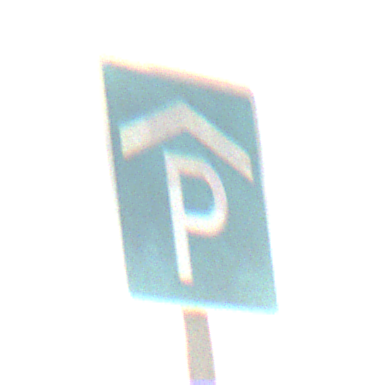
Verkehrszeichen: Parkhaus
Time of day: SunriseSunset
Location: Outdoor (Nature)
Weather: PartlyCloudy
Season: NotSpecified
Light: Natural